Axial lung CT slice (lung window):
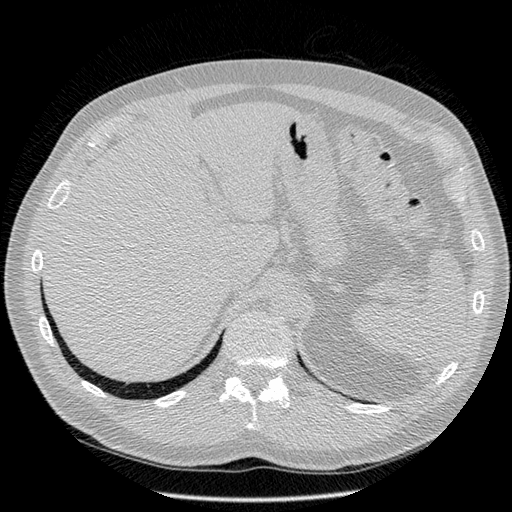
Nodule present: no